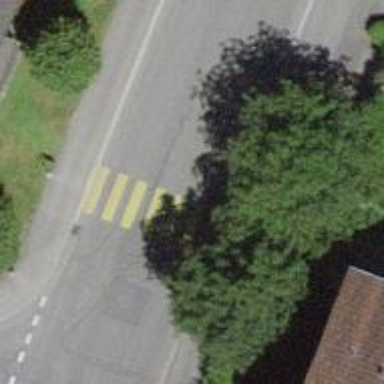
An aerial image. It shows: Marked road crossing.